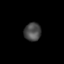
Tissue: lung
Cell type: Epithelial cells
Senescence score: 0.185
Nuclear area (px): 302
Mean DAPI intensity: 73.586